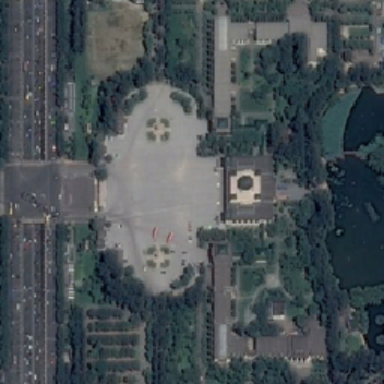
The center of the square is elliptical .